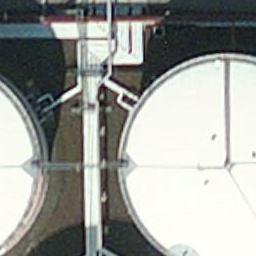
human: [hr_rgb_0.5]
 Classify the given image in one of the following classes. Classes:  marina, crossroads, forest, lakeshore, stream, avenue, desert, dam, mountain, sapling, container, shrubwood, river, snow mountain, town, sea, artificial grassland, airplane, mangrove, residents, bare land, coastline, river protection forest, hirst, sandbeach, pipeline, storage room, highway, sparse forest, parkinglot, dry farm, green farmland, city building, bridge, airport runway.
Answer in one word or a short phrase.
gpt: storage room